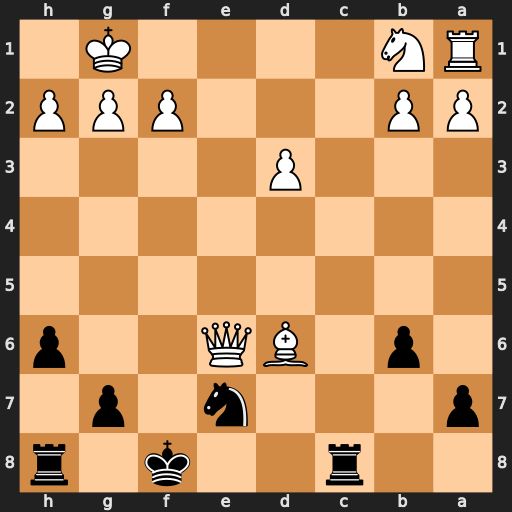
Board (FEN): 2r2k1r/p3n1p1/1p1BQ2p/8/8/3P4/PP3PPP/RN4K1
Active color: b
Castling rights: -
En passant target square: -
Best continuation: Rc1+ Qe1 Rxe1#